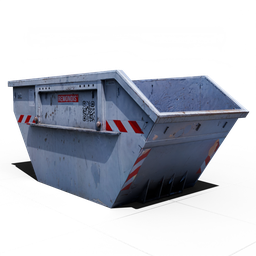
Label: tools